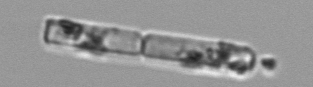
Label: Guinardia_delicatula